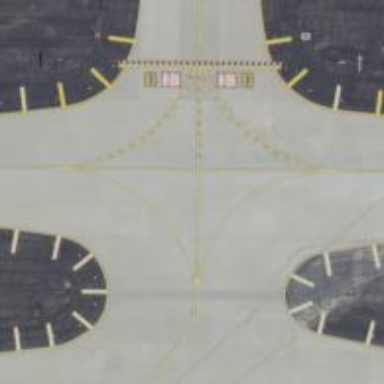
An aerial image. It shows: View of taxiway at the airport.